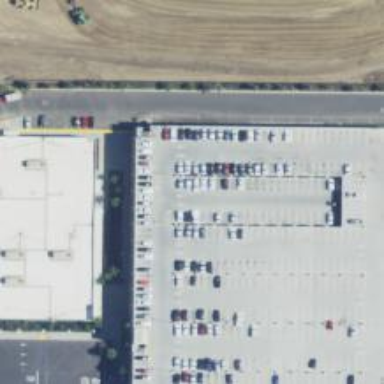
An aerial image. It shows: Asphalt parking aisle designated as service road.